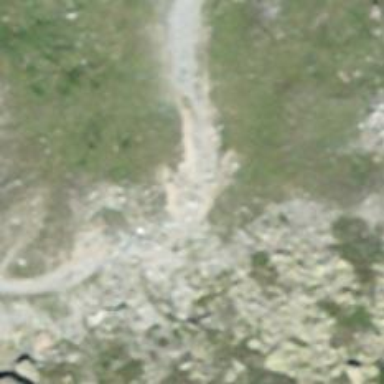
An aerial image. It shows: Pebblestone path.